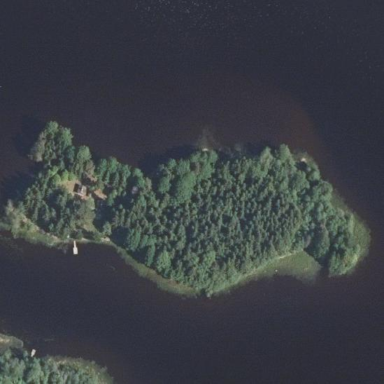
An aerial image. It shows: Islet.